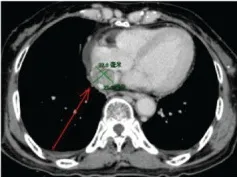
Sizes of RA and IVC tumor thrombi before and after 3-month treatment. Three months after treatment. IVC, inferior vena cava; RA, right atrium.
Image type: radiology (ct)